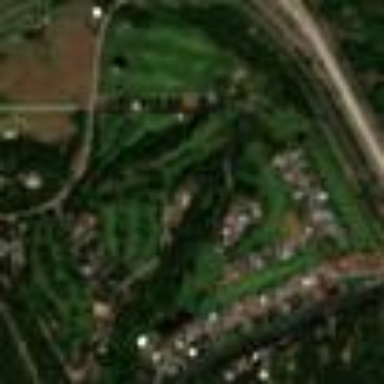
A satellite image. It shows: Golf course surrounded by greenery.